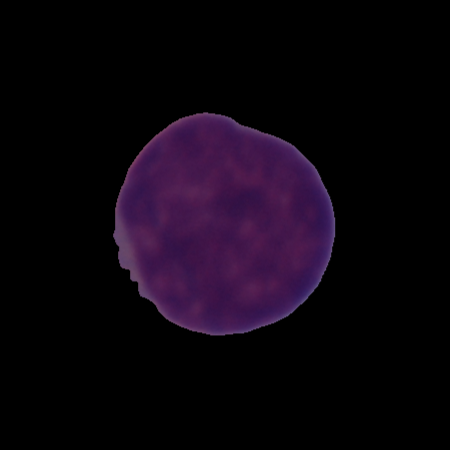
Label: cancer